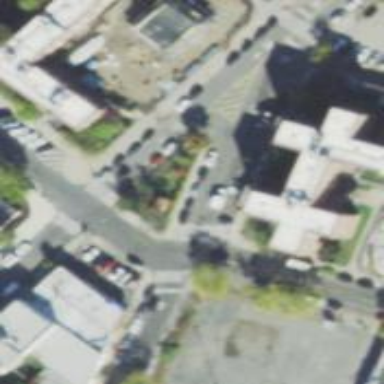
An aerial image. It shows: Asphalt footway with marked zebra crossing.